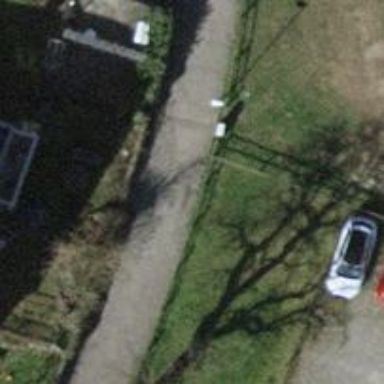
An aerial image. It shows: Bollard barrier.